八年级 · 算术
如图为小丽和小欧依次进入电梯时, 电梯因超重而警示音响起的过程,

且过程中没有其他人进出. 已知当电梯乘载的重量超过 400 千克时警示音响起,

且小丽、小欧的重量分别为 50 千克、70千克. 若小丽进入电梯前,

电梯内已乘载的重量为 $x$ 千克, 则 $x$ 的取值范围是

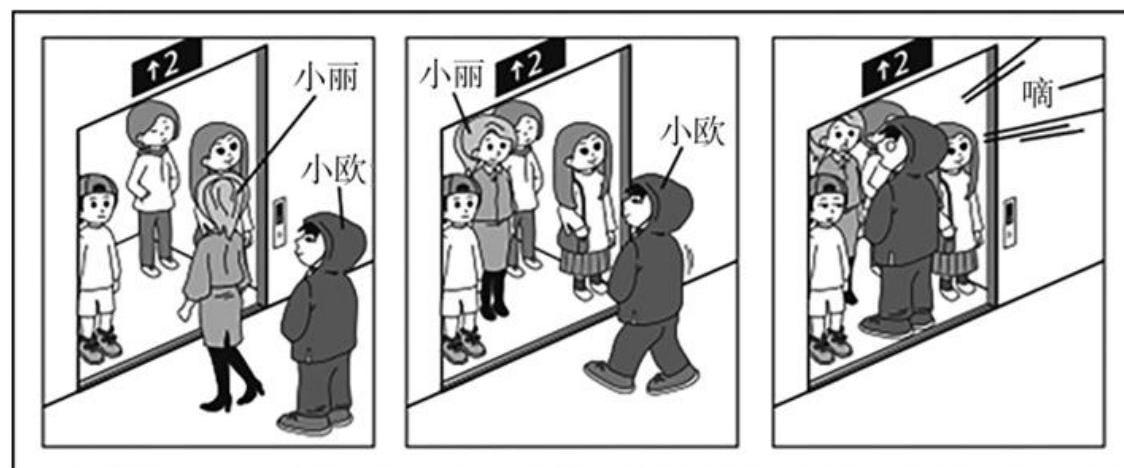
A. $280<x \leq 350$
B. $280<x \leq 400$
C. $330<x \leq 350$
D. $330<x \leq 400$
答案: A